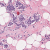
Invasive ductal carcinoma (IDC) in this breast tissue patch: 1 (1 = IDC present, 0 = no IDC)